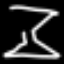
Label: hourglass